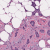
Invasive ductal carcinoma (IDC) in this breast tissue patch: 1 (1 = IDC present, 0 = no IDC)